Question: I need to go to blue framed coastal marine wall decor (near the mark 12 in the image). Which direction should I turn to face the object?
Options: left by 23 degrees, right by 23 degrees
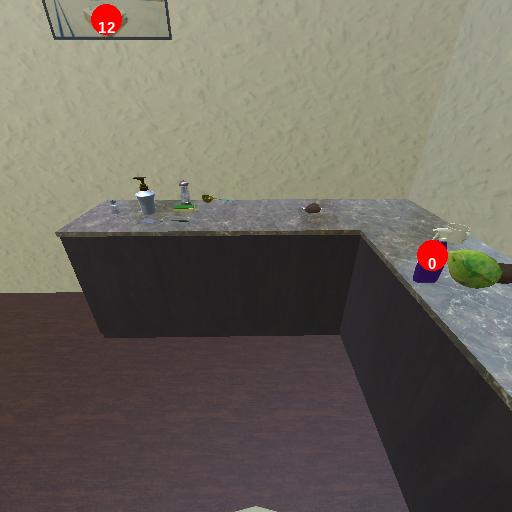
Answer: left by 23 degrees